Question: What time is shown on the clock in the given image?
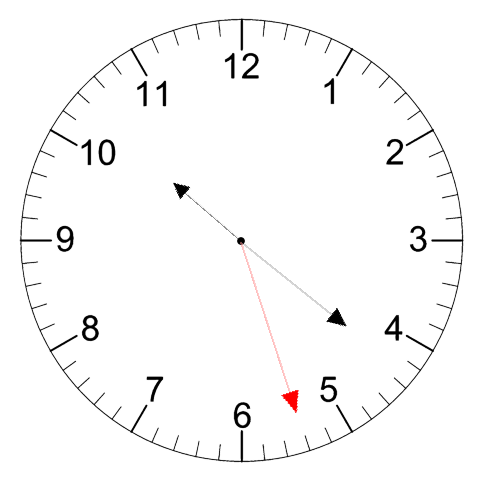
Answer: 10:21:27